Question: I am doing a small application with GUI in Python using PyQt5 but for some reason my right widget appears to be shorter than the rest

As you can see QGridLayout is a little bit shorter. I tried other layouts but it's all the same. This really bothers me. Anybody know the reason?
Here is my code. I post the simplified version for convenience but nonetheless it illustrates my problem.
'''
class MainWindow(QtWidgets.QMainWindow):
def __init__(self):
super(MainWindow, self).__init__()
self._x = 300
self._y = 300
self._width = 1000
self._height = 600
self.init_ui()
def init_ui(self):
self.init_main_layout()
self.setGeometry(self._x, self._y, self._width, self._height)
self.show()
def init_main_layout(self):
# central widget
self.main_splitter = QSplitter(Qt.Horizontal)
# canvas and tabwidget in the middle
figure = plt.figure()
canvas = FigureCanvas(figure)
plt_toolbar = NavigationToolbar(canvas, self)
mid_splitter = QSplitter(Qt.Vertical)
layout = QVBoxLayout()
layout.addWidget(plt_toolbar)
layout.addWidget(canvas)
pl = QWidget()
pl.setLayout(layout)
mid_splitter.addWidget(pl)
tabs = QTabWidget()
tab1 = QWidget()
formGroupBox = QGroupBox("")
layout = QFormLayout()
formGroupBox.setLayout(layout)
hor_layout = QHBoxLayout()
hor_layout.addWidget(formGroupBox)
tab1.setLayout(hor_layout)
mid_splitter.addWidget(tabs)
# the right one
right_part = QGridLayout()
right_part.addWidget(QLabel('Text'), 1, 0)
right_part.addWidget(QComboBox(), 1, 1, 1, 5)
right_part.addWidget(QPushButton(), 1, 6)
tree = QFileSystemModel()
tree_widget = QTreeView()
tree_widget.setModel(tree)
right_part.addWidget(tree_widget, 2, 0, -1, -1)
# TODO right part is shorter than the rest
right_part_widget = QWidget()
right_part_widget.setLayout(right_part)
self.main_splitter.addWidget(QListWidget())
self.main_splitter.addWidget(mid_splitter)
self.main_splitter.addWidget(right_part_widget)
self.main_splitter.setSizes([self._width * 0.2, self._width * 0.4, self._width * 0.4])
self.setCentralWidget(self.main_splitter)
self.statusBar().showMessage('Test')
def main(args):
app = QtWidgets.QApplication(args)
main_window = MainWindow()
sys.exit(app.exec_())
if __name__ == '__main__':
import sys
main(sys.argv)
'''
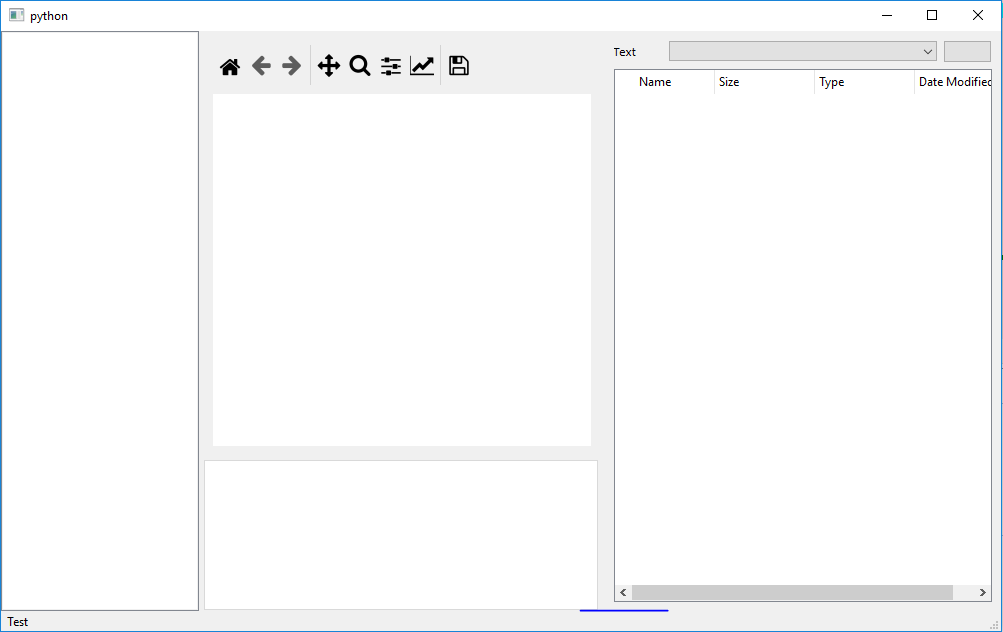
Answer: right_part.setContentsMargins(0,0,0,0) worked for me as Heike suggested